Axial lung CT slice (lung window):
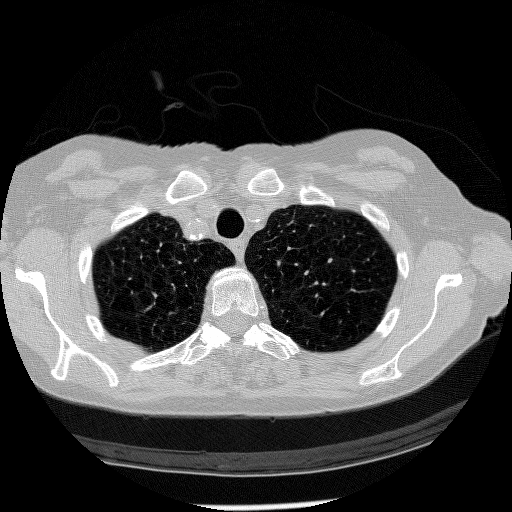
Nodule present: no